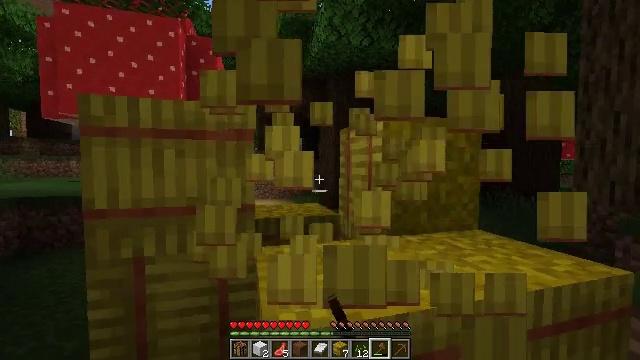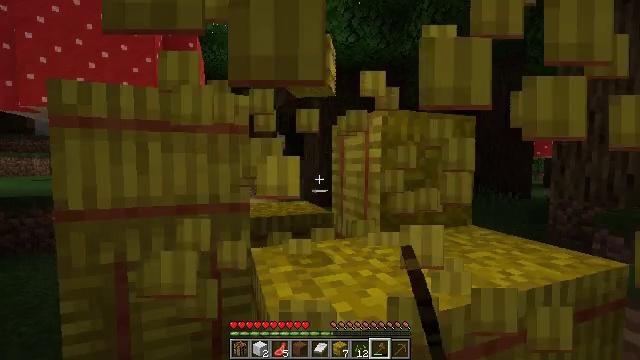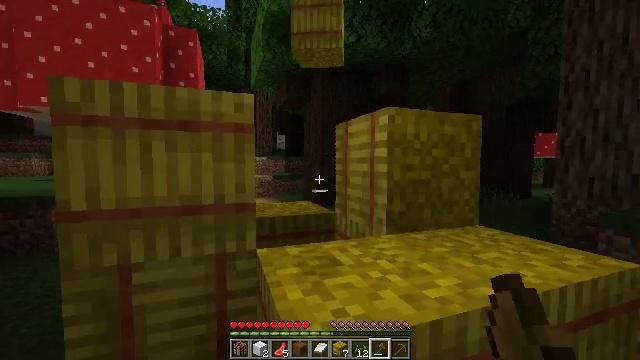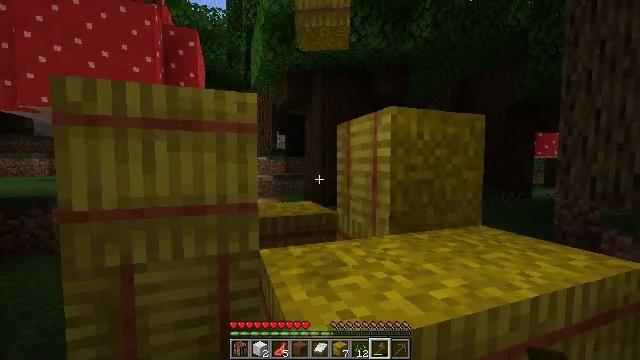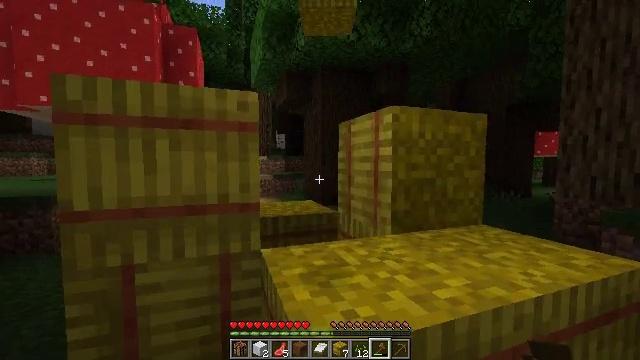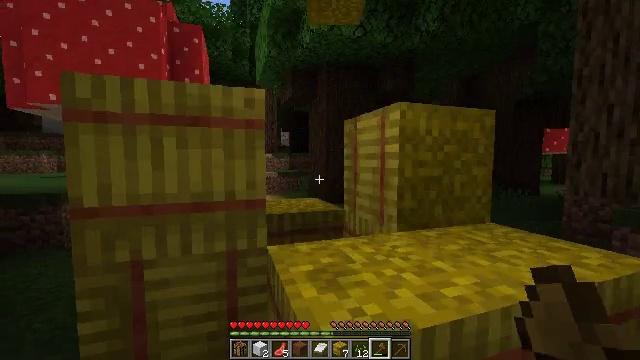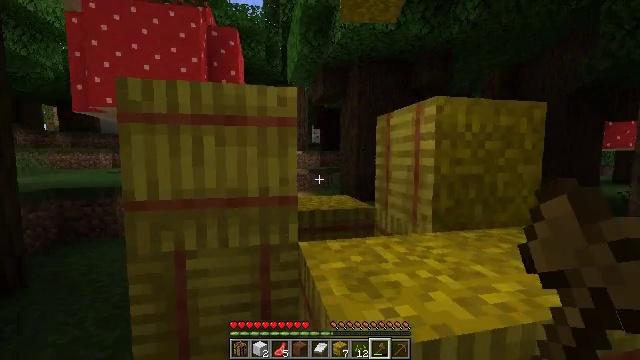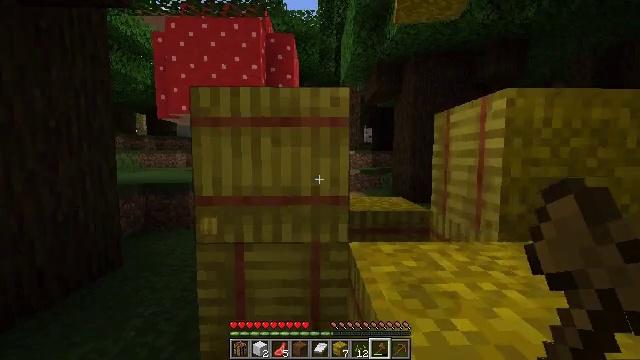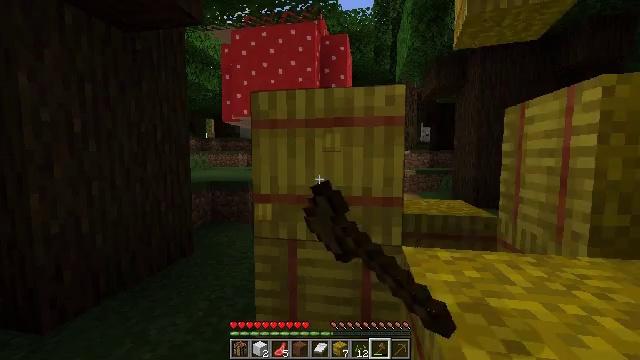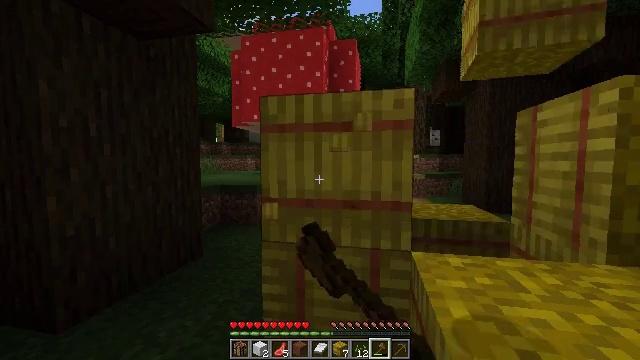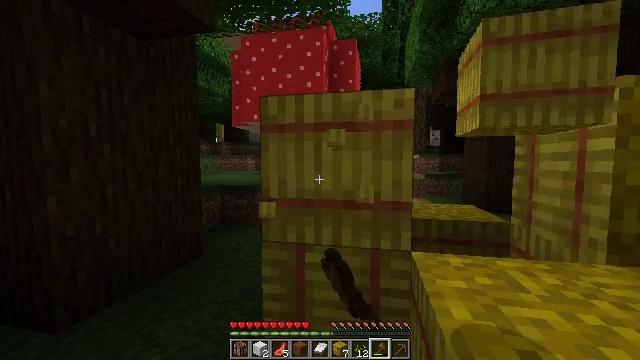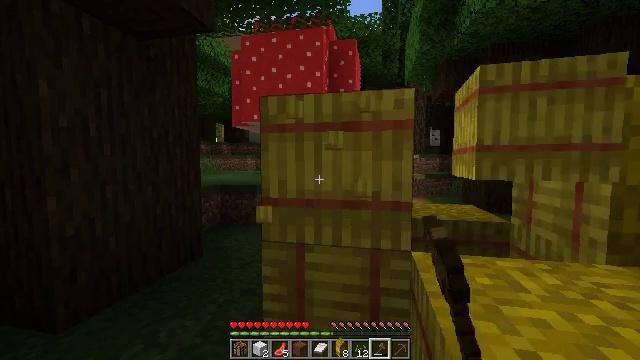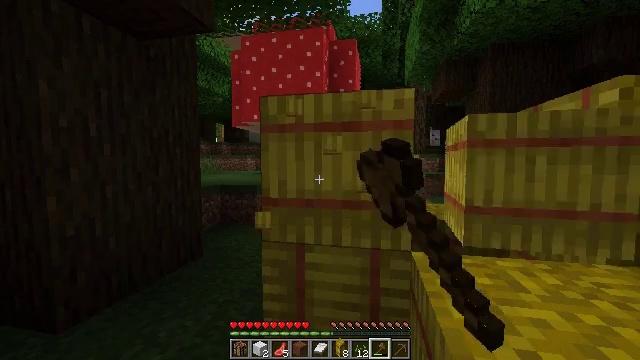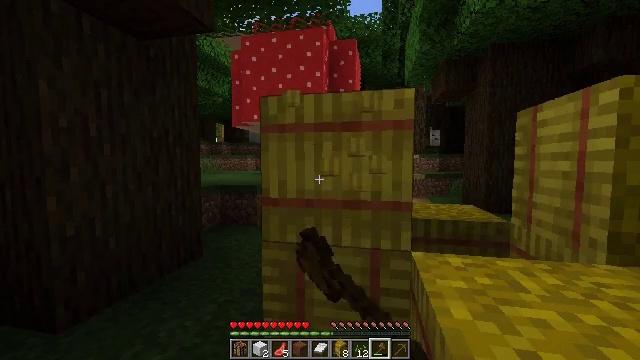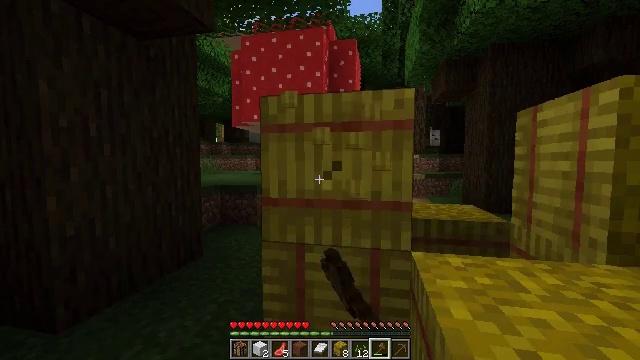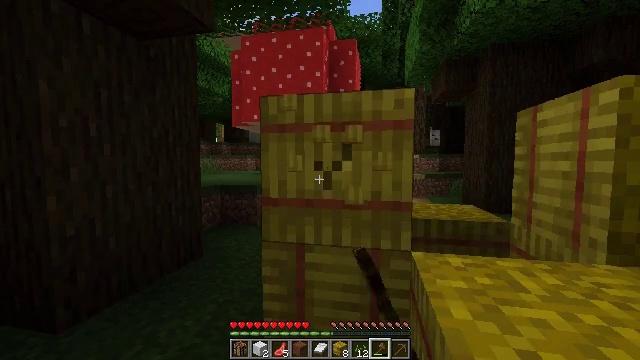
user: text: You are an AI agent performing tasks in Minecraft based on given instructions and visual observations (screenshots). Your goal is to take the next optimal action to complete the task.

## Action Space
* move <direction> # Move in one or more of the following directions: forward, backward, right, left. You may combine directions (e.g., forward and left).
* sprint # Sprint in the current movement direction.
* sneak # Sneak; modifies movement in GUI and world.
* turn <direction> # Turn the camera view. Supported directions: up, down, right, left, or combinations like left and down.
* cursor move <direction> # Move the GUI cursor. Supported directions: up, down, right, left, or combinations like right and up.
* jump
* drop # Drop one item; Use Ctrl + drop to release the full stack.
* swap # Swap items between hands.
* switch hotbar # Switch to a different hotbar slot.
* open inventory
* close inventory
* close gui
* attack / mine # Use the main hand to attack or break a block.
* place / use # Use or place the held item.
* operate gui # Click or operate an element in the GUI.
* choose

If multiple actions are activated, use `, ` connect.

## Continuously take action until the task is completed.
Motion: motion action
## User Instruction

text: Mine a hay block from the field.
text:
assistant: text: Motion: turn right, attack / mine
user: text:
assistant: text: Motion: attack / mine
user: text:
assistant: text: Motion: attack / mine
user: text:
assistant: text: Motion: attack / mine
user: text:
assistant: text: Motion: turn left, attack / mine
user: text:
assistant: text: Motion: turn left, attack / mine
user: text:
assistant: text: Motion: turn left, attack / mine
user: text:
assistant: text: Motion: turn left, attack / mine
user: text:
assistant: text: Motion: turn left, attack / mine
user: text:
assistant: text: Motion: attack / mine
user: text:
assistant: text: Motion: attack / mine
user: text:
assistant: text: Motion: attack / mine
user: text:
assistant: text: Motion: attack / mine
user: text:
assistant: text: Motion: attack / mine
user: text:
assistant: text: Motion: attack / mine
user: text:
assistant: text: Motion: attack / mine
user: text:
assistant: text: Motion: attack / mine
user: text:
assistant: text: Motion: attack / mine
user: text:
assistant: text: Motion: attack / mine
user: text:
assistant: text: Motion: attack / mine
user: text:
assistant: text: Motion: attack / mine
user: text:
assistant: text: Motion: attack / mine
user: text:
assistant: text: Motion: attack / mine
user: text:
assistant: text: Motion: move left, attack / mine
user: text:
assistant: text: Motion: move forward and move left, turn right and down, attack / mine
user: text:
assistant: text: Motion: move forward and move left, turn right and down, attack / mine
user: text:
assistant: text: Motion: move forward and move left, turn right and down, attack / mine
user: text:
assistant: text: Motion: move left, turn right and down, attack / mine
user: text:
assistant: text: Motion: turn right and down, attack / mine
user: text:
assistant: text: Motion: turn right, attack / mine